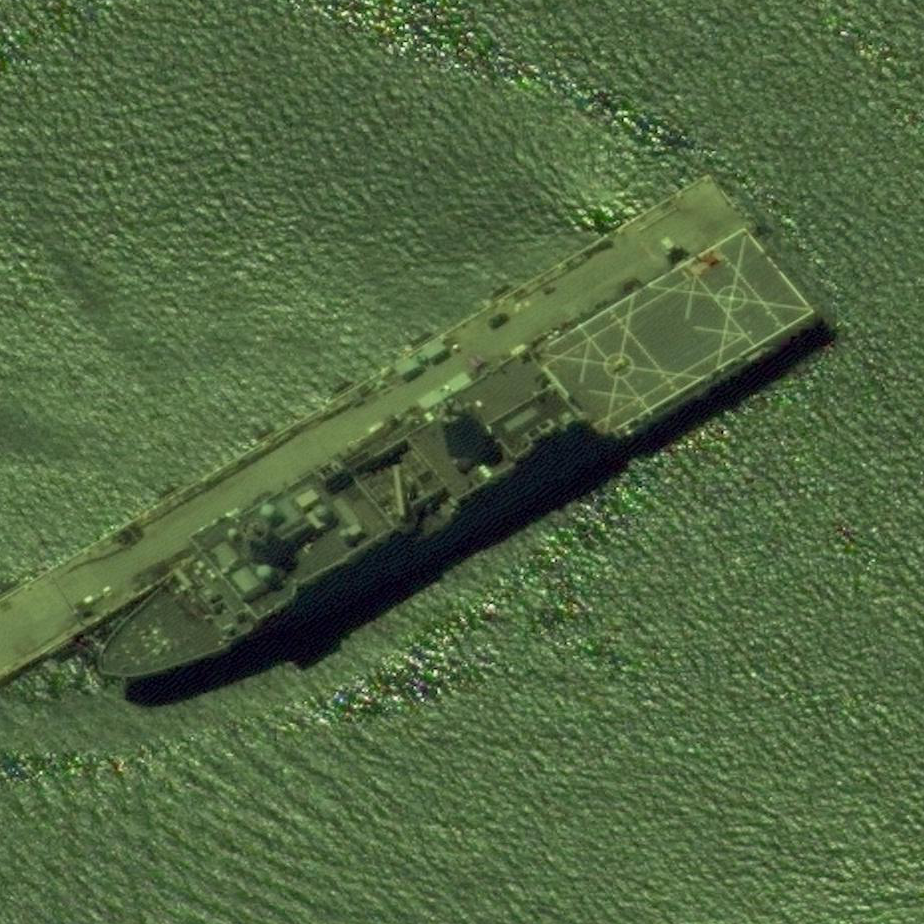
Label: combat